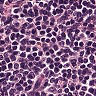
Metastatic tissue present: no